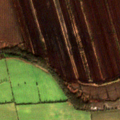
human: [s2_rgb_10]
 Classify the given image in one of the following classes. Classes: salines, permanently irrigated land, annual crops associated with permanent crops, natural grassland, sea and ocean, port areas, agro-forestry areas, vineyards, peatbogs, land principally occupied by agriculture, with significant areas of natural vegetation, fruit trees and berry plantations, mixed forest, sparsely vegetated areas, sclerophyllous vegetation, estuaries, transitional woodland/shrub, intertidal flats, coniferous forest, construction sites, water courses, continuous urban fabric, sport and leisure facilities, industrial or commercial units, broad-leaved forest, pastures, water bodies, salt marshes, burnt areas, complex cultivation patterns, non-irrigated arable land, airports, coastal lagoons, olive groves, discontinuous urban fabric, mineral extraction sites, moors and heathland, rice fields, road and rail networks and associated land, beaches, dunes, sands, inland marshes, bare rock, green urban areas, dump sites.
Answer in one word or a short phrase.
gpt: non-irrigated arable land, peatbogs